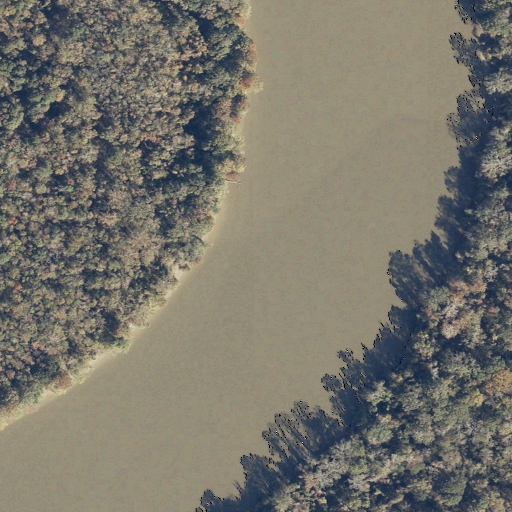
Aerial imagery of cape in Alabama named Mary Ida Point containing open water, woody wetlands, and herbaceous wetlands